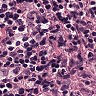
Metastatic tissue present: yes